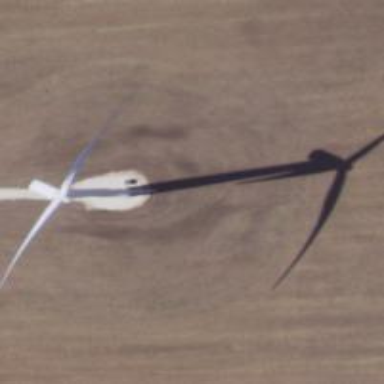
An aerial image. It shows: Wind generator powered by wind. The generator type is horizontal axis and it uses wind turbines.